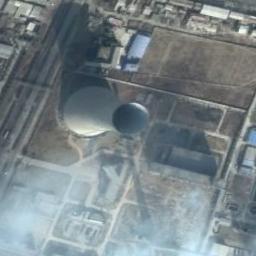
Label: thermal_power_station